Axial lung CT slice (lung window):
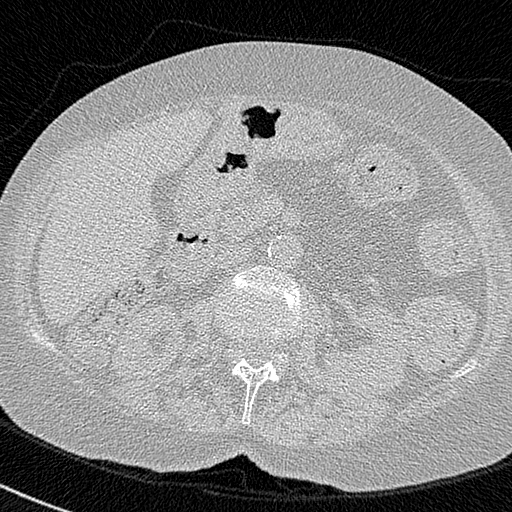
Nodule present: no